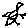
Label: bird